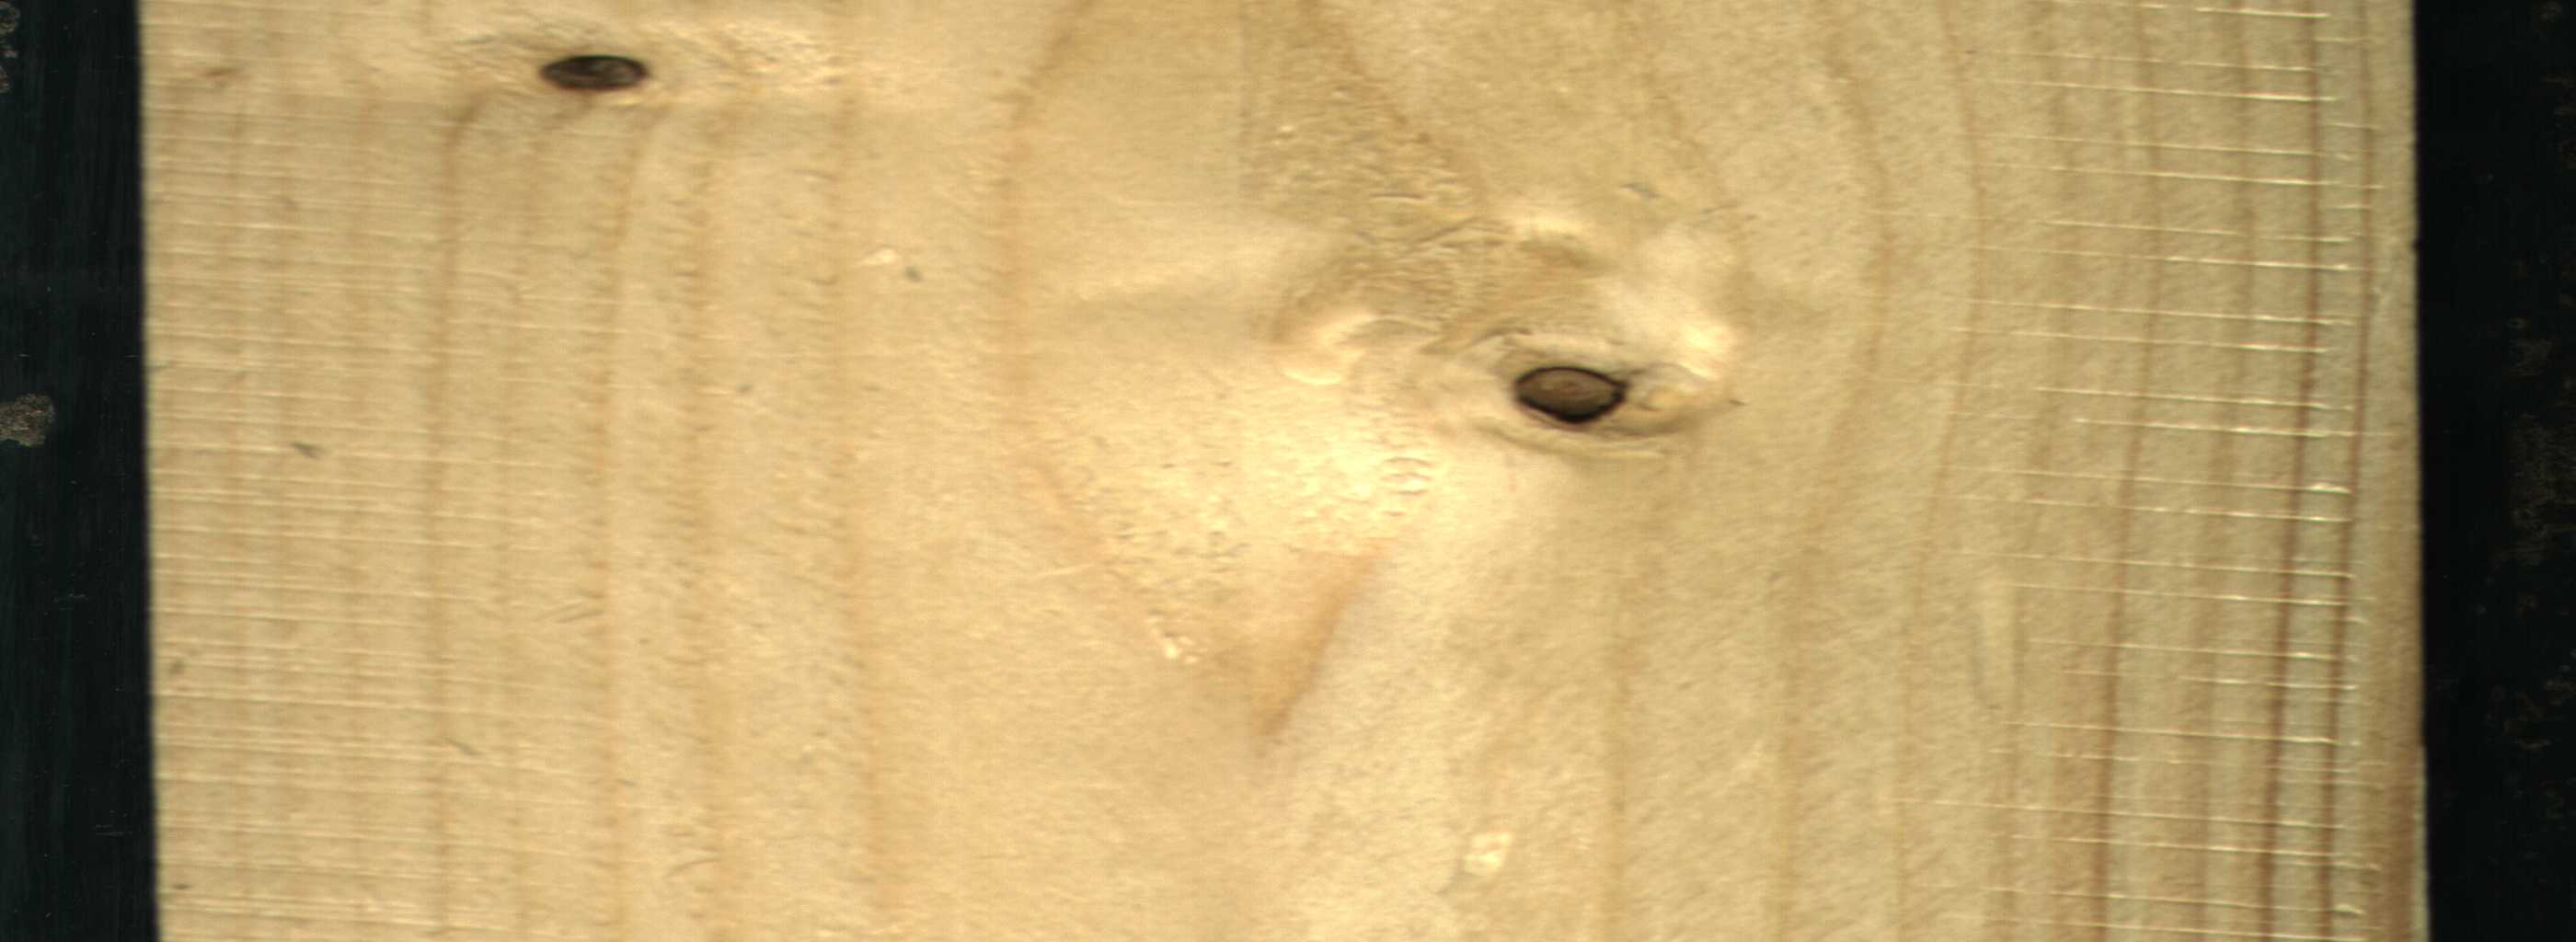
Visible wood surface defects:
Dead_Knot
Dead_Knot